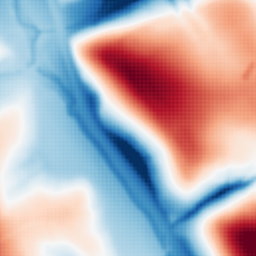
Category: multiscale
Decomposition family: dog
Decomposition parameters: sigma_low: 2
sigma_high: 50
Upsampling method: sinc_blackman
Upsampling parameters: scale: 8
kernel_size: 16
Upsampling scale: 8